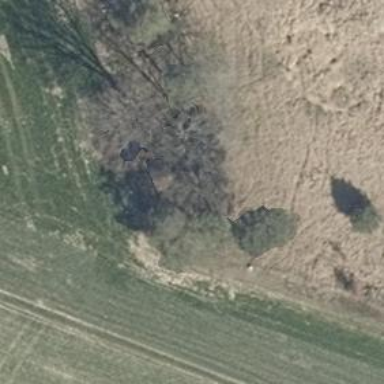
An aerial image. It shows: Shelter that serves as hunting stand.